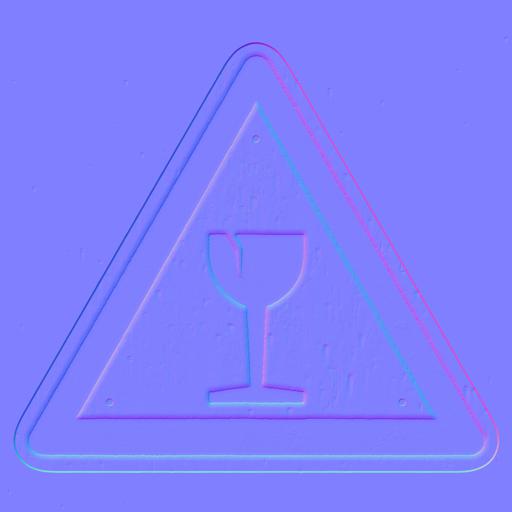
black danger glass sign warning yellow